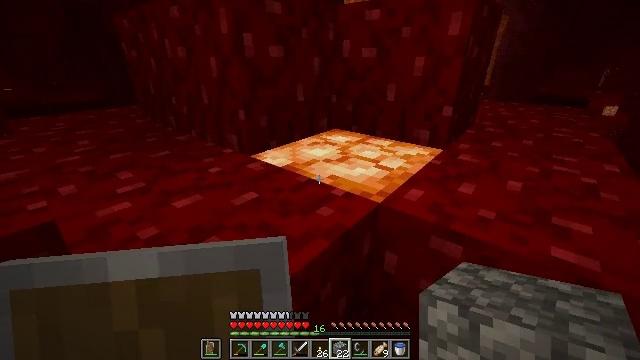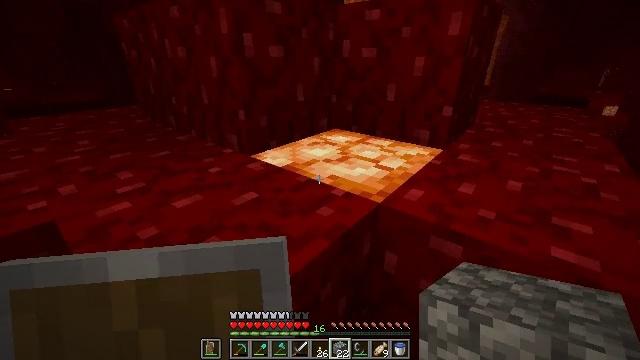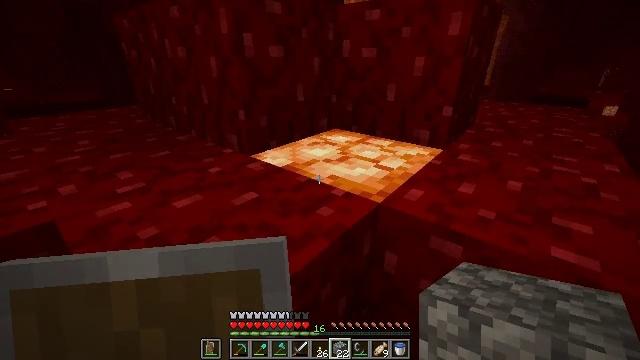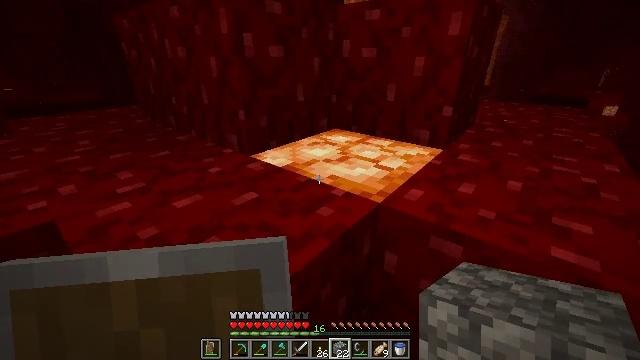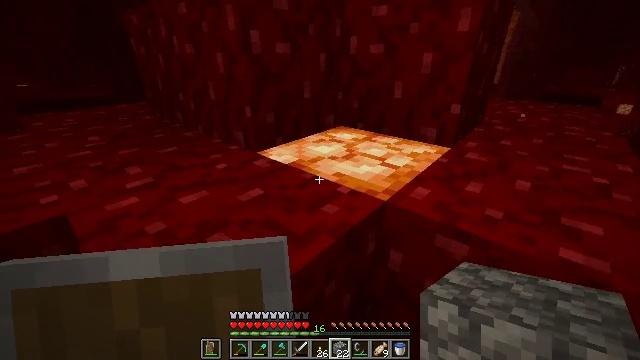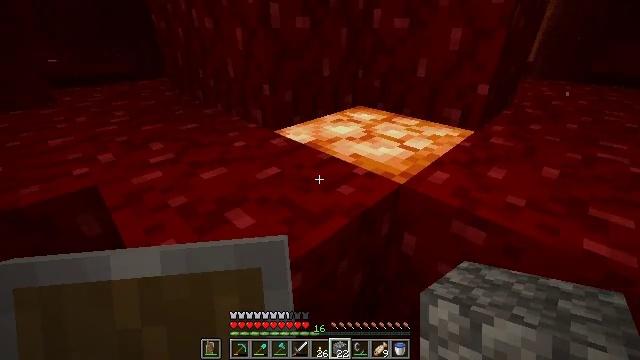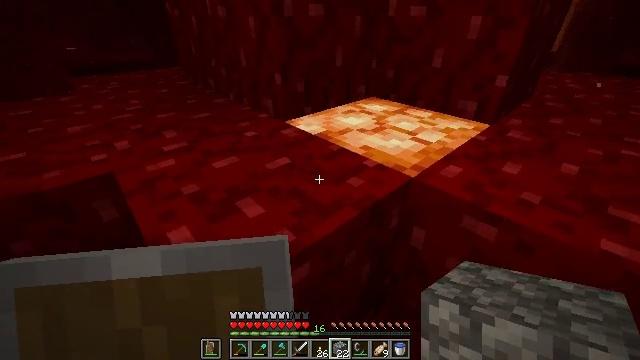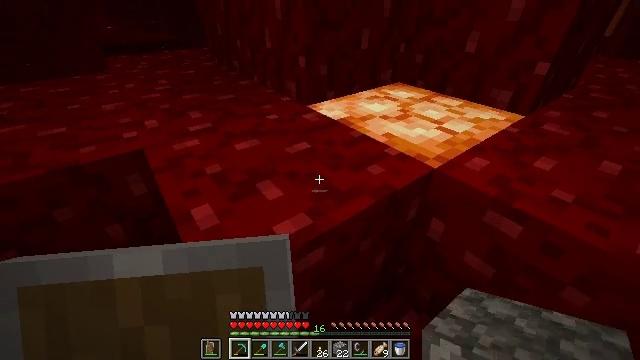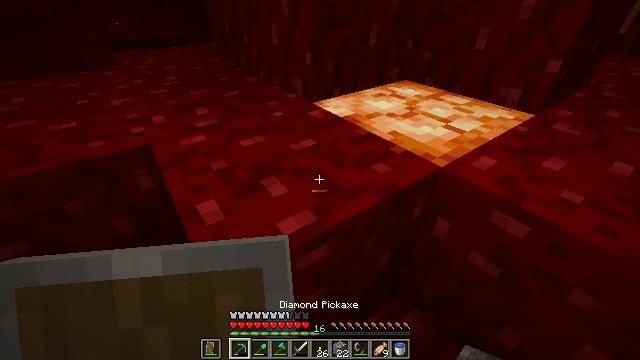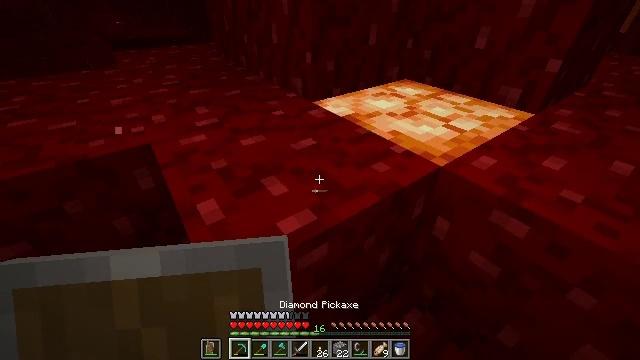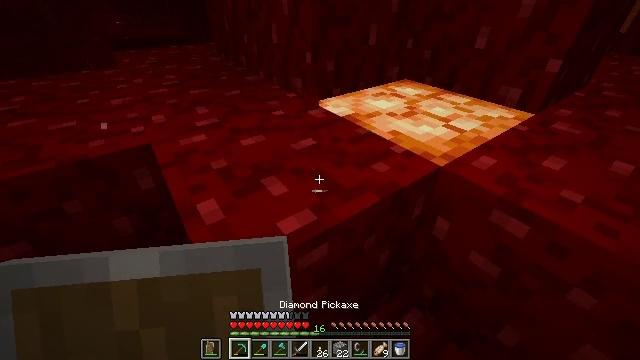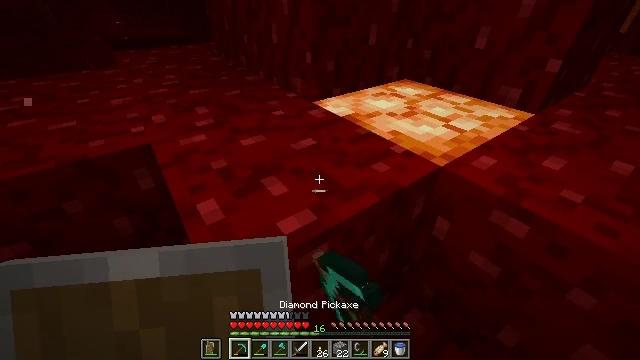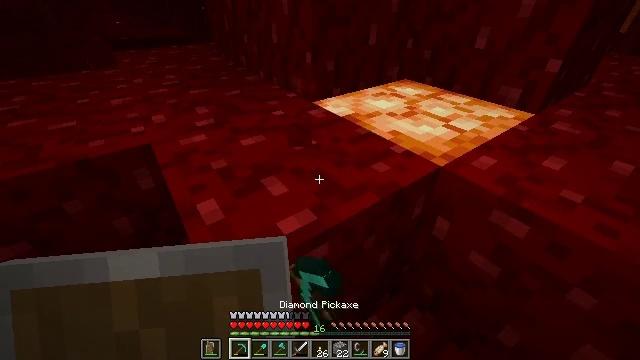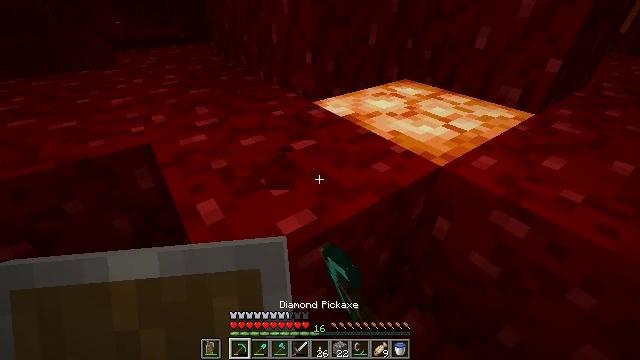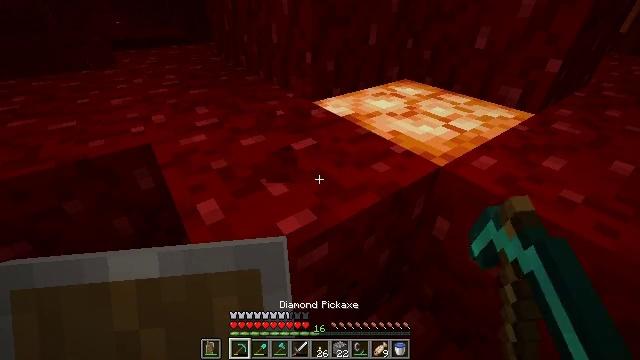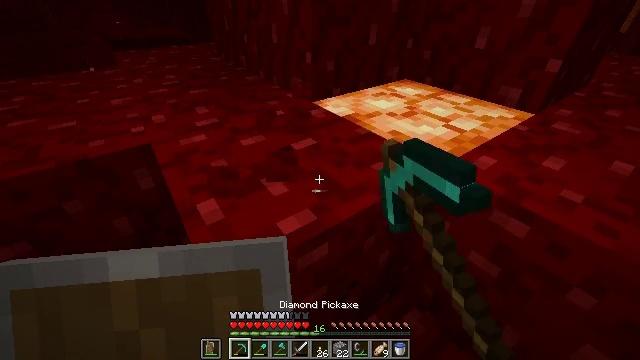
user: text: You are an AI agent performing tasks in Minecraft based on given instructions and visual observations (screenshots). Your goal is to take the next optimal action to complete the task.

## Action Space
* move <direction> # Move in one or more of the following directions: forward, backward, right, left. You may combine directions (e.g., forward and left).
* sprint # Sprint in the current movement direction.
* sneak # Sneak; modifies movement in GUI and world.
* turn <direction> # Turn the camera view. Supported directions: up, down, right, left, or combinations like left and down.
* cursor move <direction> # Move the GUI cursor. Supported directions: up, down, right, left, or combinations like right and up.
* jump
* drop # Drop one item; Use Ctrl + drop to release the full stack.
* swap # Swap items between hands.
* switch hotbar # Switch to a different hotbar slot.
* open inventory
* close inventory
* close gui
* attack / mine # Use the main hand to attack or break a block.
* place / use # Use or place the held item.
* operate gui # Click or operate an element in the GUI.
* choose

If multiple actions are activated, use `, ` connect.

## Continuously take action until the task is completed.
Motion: motion action
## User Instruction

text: Mine the nether wart block in the Nether.
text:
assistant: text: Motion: no_op
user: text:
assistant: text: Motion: no_op
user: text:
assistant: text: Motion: no_op
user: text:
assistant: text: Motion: turn left
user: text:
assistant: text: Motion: turn left and down
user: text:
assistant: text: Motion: turn left and down
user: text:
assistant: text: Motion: turn left and down, switch to hotbar 1
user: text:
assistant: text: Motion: turn left, switch to hotbar 1
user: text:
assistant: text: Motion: switch to hotbar 1
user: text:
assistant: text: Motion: attack / mine
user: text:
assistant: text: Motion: attack / mine
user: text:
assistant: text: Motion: attack / mine
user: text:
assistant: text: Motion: attack / mine
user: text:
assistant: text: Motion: attack / mine
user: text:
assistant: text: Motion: attack / mine
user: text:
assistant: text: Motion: attack / mine
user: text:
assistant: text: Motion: attack / mine
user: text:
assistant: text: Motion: attack / mine
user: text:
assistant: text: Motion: attack / mine
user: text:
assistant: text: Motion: attack / mine
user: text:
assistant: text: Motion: attack / mine
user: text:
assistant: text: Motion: attack / mine
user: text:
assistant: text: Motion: attack / mine
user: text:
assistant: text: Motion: attack / mine
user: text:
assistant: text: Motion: attack / mine
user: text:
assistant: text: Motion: attack / mine
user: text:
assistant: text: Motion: attack / mine
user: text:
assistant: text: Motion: attack / mine
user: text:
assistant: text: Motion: attack / mine
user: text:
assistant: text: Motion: attack / mine